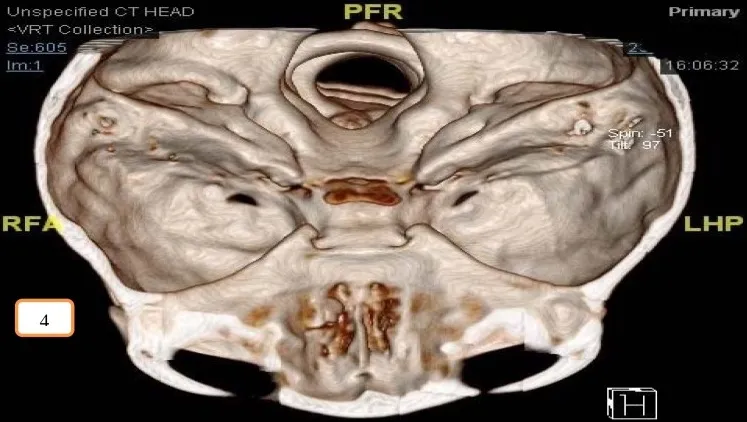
Three-dimensional (3D) images reconstructed from the fine cut CT scan of the brain, skull base and paranasal sinuses showed right cribriform plate fracture.
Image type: radiology (ct)